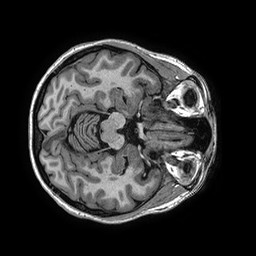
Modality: T1w
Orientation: axial
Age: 36
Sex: female
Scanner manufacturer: ge
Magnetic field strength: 3 T
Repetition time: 0.006952 s
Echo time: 0.00292 s